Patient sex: M
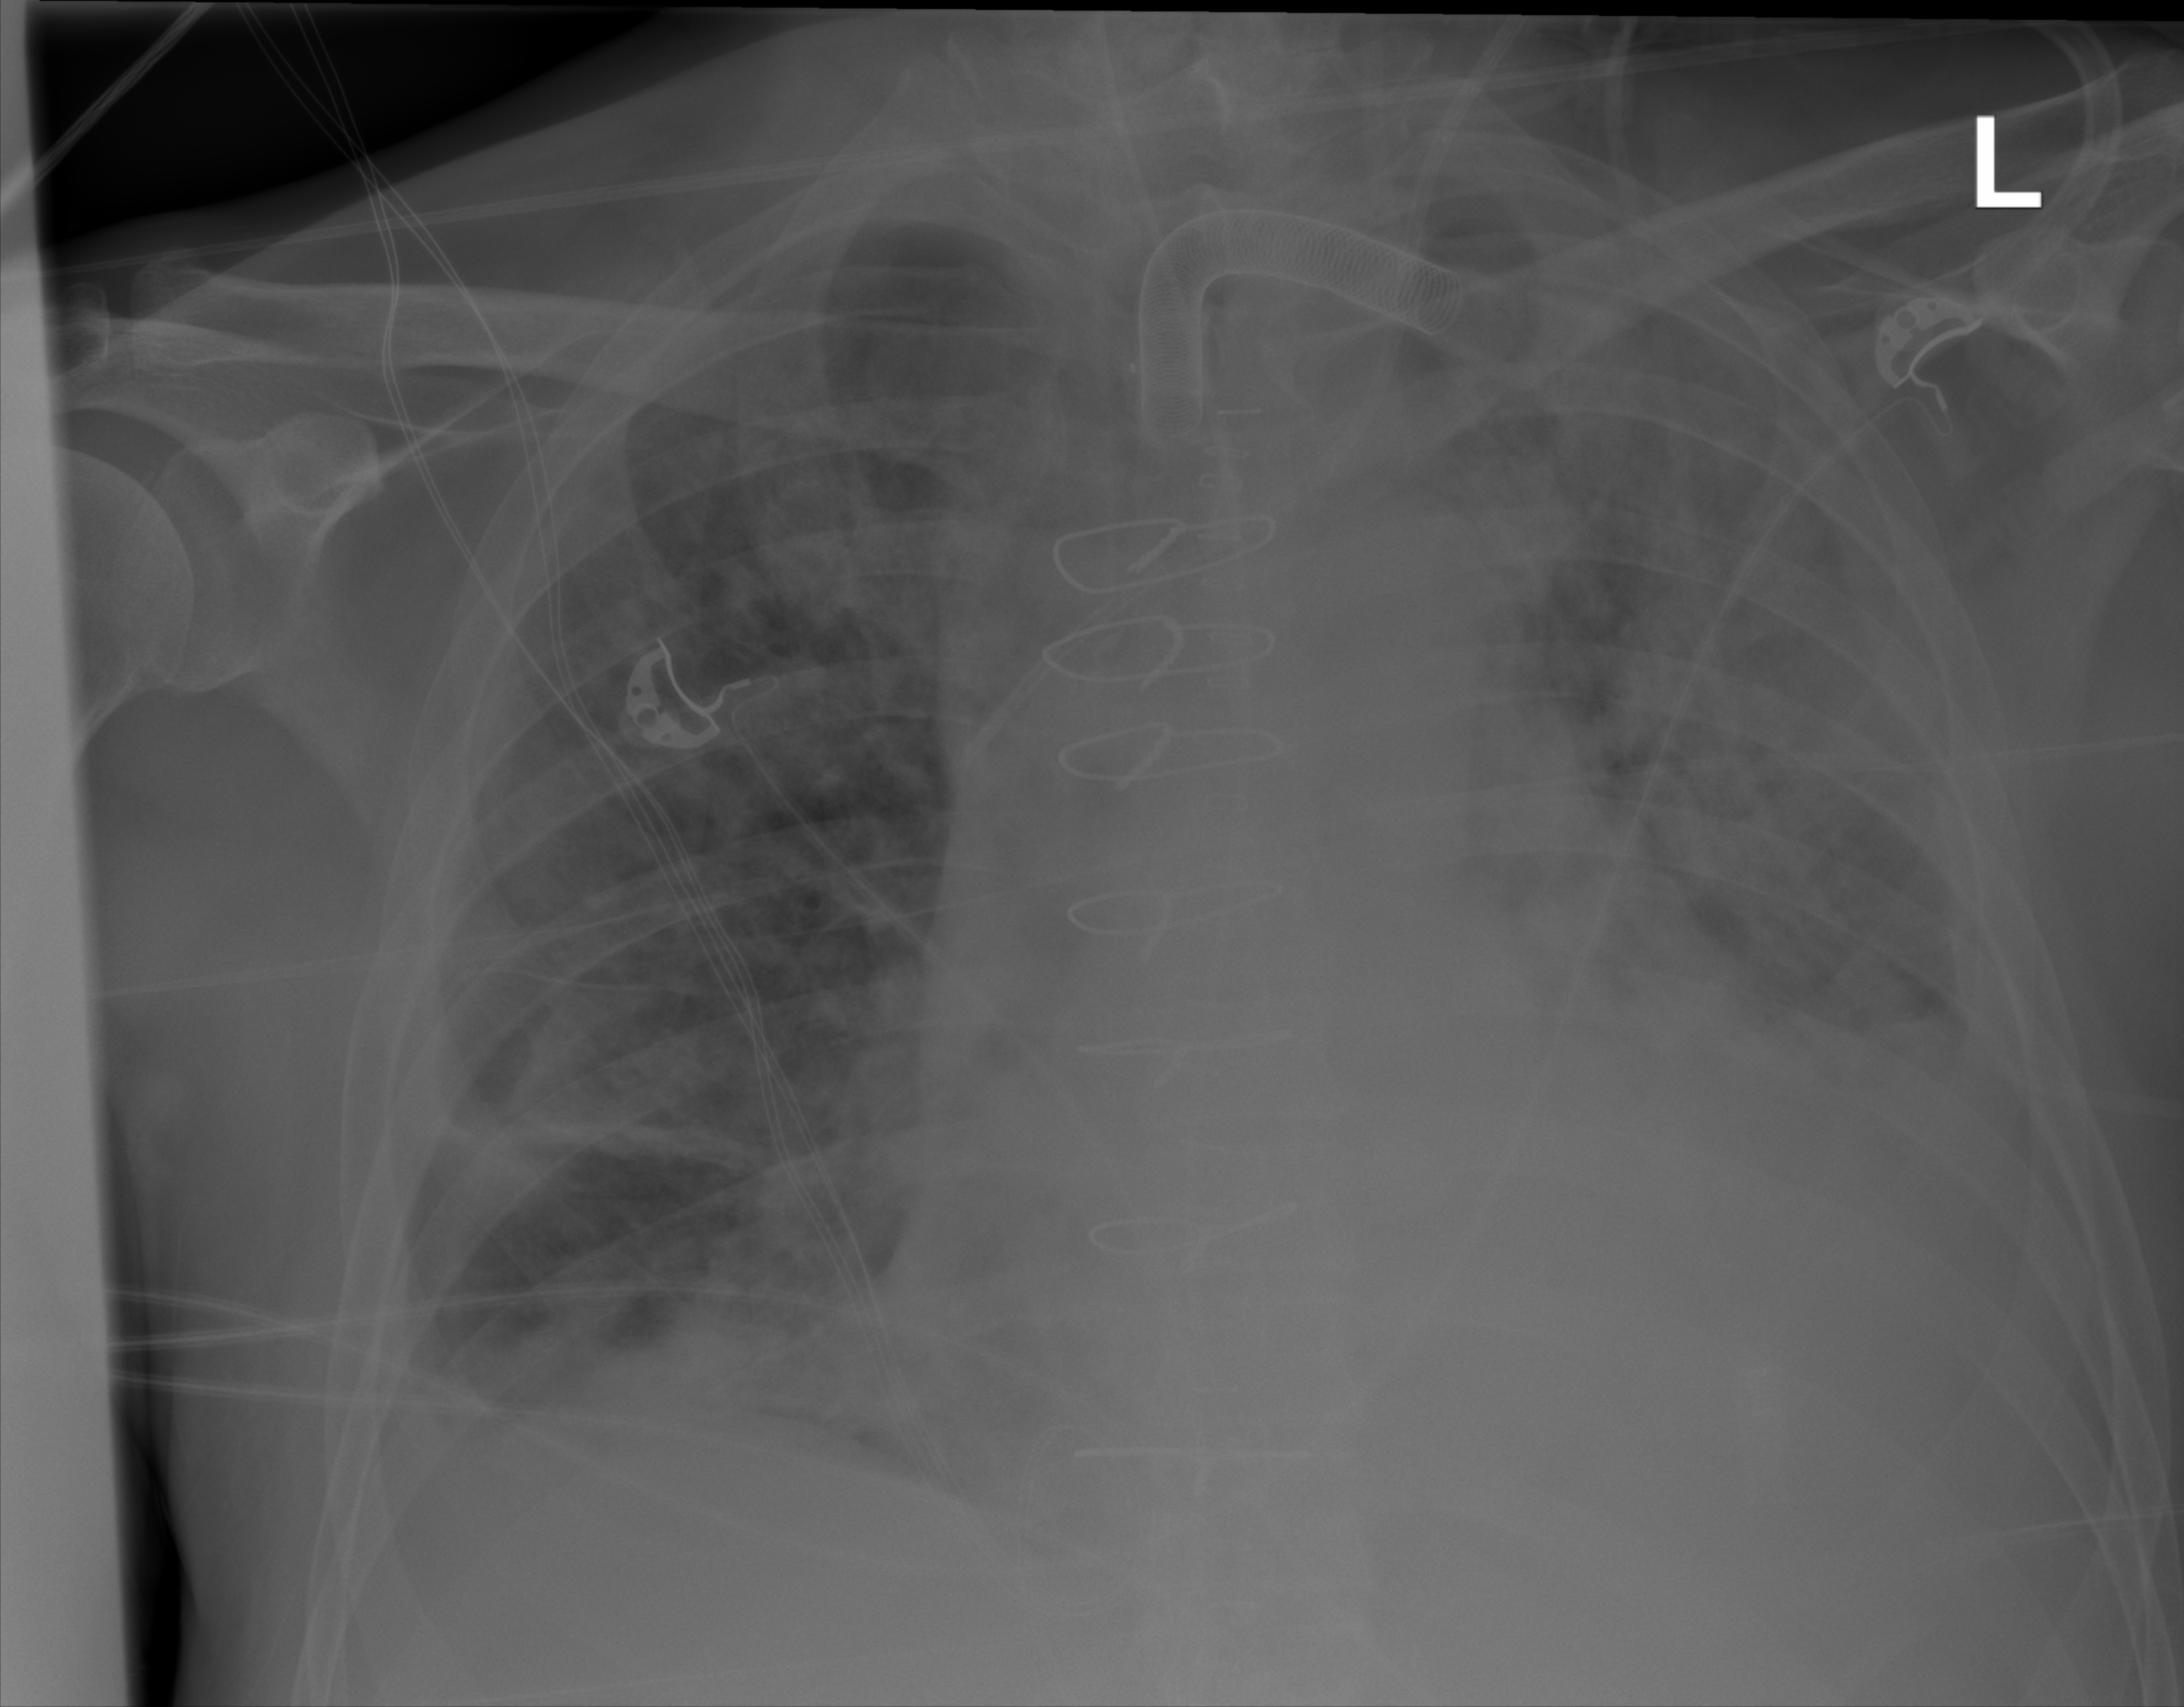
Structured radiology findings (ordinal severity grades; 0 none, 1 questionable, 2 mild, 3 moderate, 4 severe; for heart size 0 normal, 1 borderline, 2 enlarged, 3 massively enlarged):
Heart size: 2
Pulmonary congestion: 2
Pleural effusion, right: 2
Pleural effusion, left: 3
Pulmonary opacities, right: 3
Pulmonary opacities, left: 3
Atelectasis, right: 2
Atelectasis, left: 2